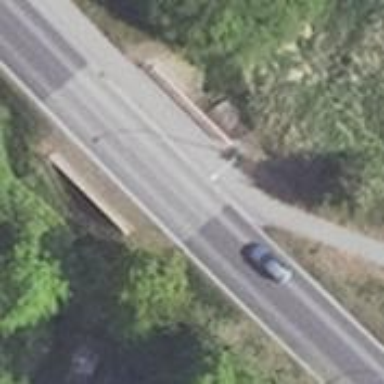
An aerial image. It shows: Primary highway on asphalt bridge.